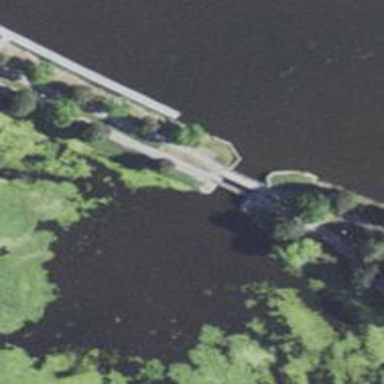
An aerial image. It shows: Miniature railway bridge.